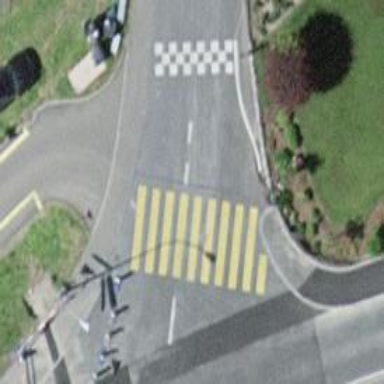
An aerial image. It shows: Uncontrolled zebra crossing with notable zebra markings.